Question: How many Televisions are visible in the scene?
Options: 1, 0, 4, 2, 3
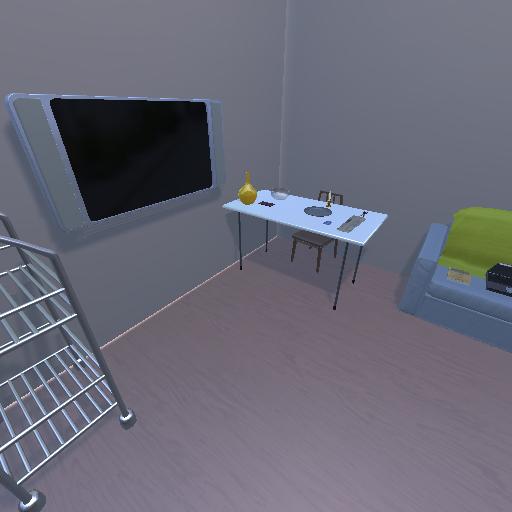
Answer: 1